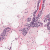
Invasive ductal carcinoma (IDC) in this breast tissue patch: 0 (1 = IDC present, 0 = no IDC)